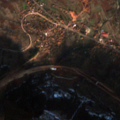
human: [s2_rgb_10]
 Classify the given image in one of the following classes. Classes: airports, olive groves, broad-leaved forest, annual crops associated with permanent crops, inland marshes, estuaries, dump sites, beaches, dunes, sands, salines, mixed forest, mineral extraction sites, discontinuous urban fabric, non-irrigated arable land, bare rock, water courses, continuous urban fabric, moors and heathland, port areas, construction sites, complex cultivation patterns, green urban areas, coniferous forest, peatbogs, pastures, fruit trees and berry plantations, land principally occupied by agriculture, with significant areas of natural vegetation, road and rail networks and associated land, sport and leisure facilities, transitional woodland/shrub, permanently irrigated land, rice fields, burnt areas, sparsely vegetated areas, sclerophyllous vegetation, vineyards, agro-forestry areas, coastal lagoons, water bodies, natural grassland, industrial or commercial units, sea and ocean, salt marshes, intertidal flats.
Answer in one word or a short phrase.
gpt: discontinuous urban fabric, construction sites, complex cultivation patterns, land principally occupied by agriculture, with significant areas of natural vegetation, broad-leaved forest